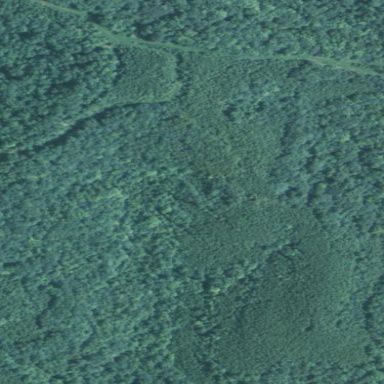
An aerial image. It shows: Evergreen woodland with needle-leaved trees.